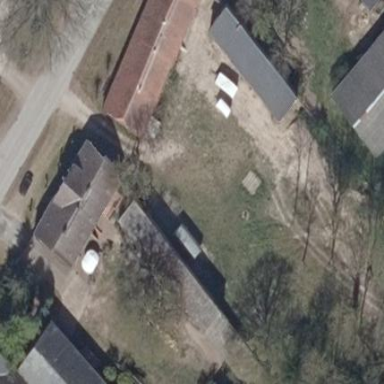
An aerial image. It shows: Cowshed building.